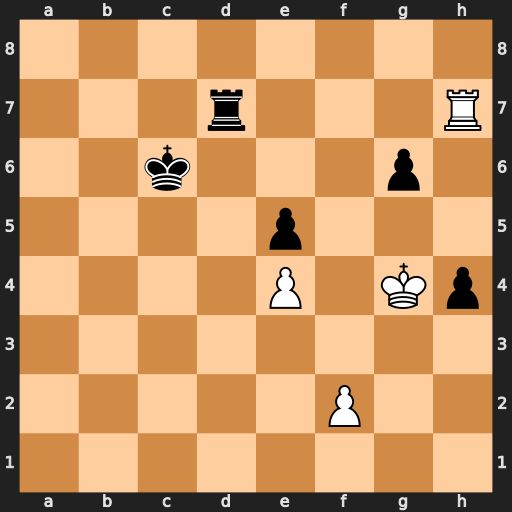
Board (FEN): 8/3r3R/2k3p1/4p3/4P1Kp/8/5P2/8
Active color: w
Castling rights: -
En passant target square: -
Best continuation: Rxd7 Kxd7 Kxh4 Ke8 Kg5 Ke7 Kxg6